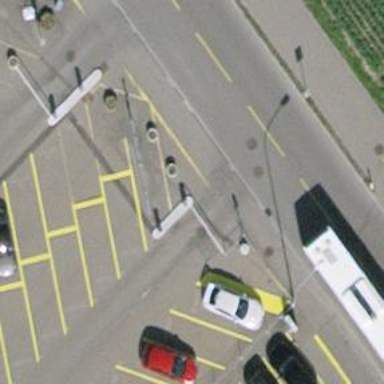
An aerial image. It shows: Lift gate barrier.